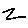
Label: zigzag